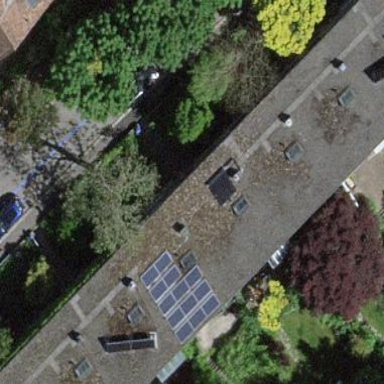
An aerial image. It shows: Terrace building.